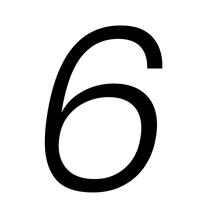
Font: Poppins-LightItalic